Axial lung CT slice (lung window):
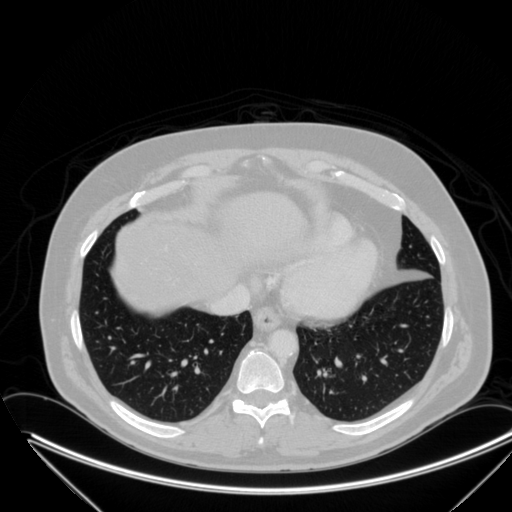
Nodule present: no